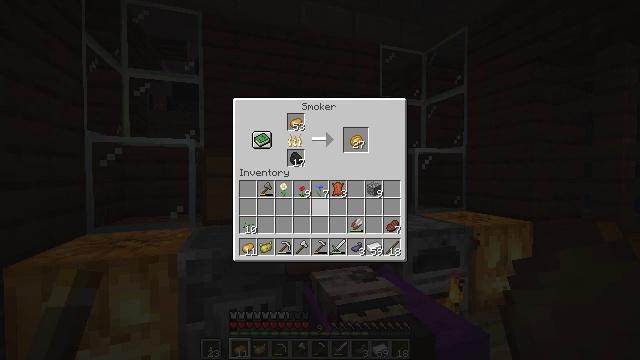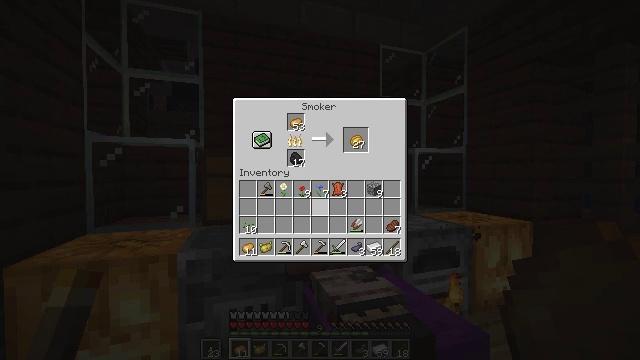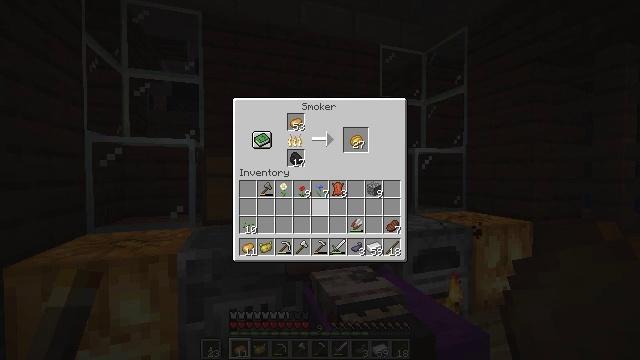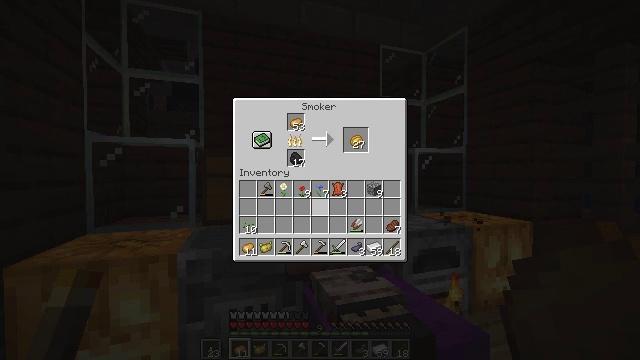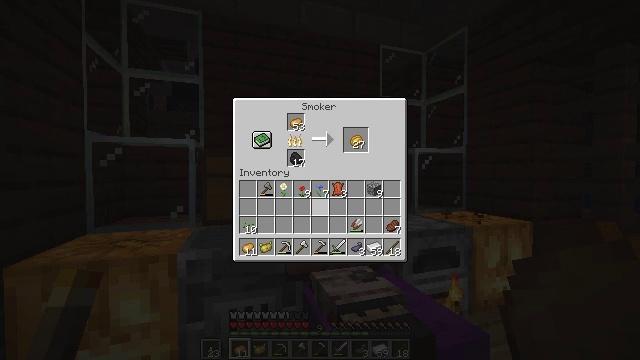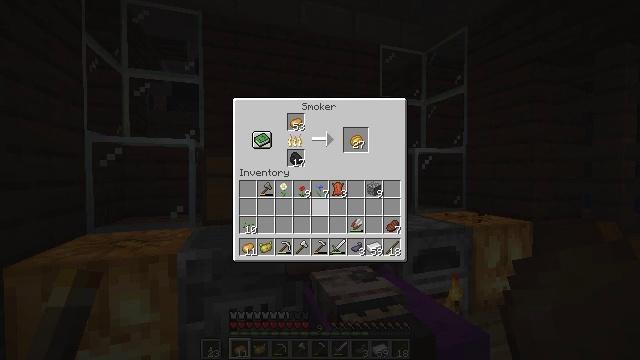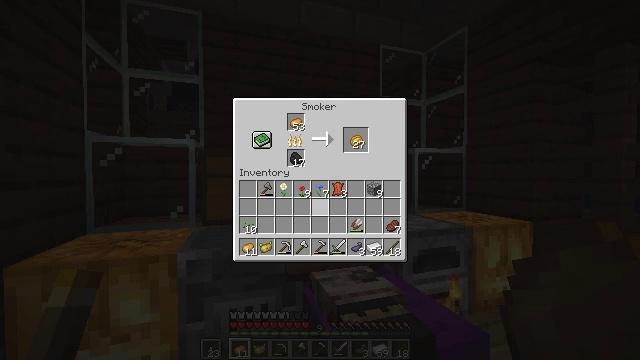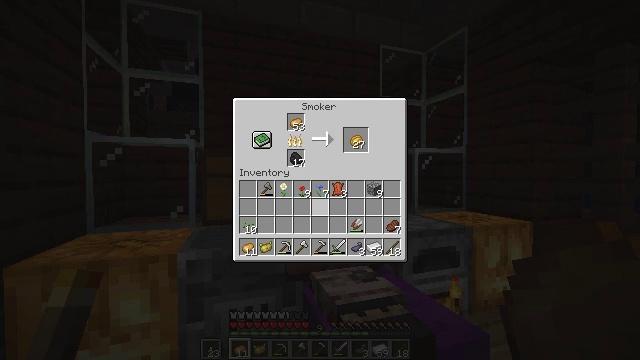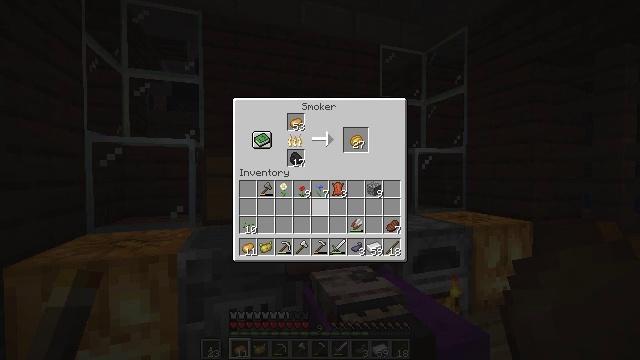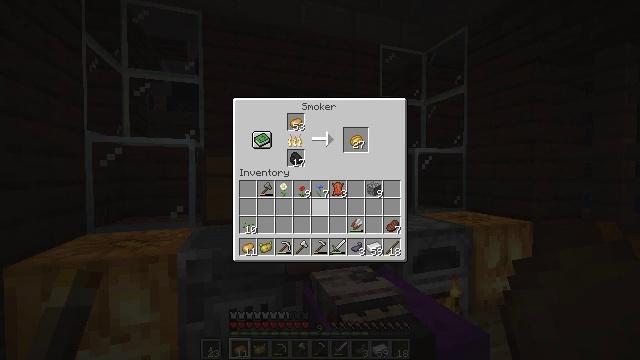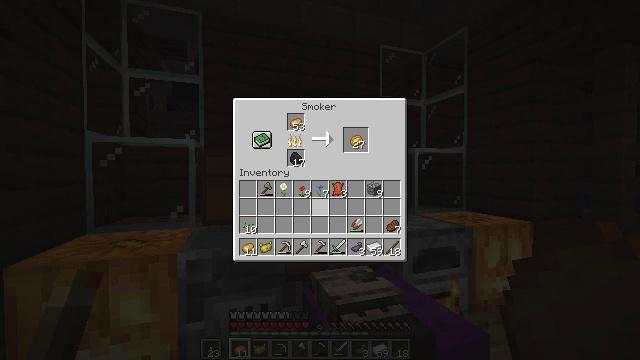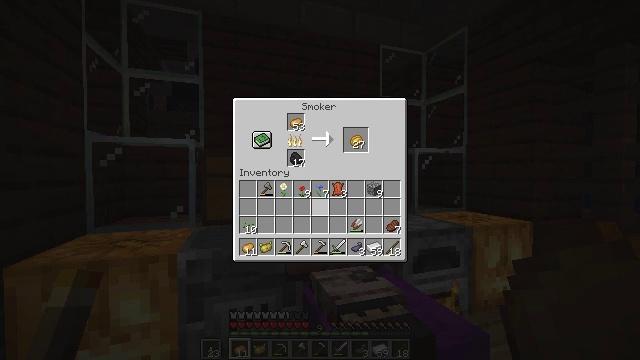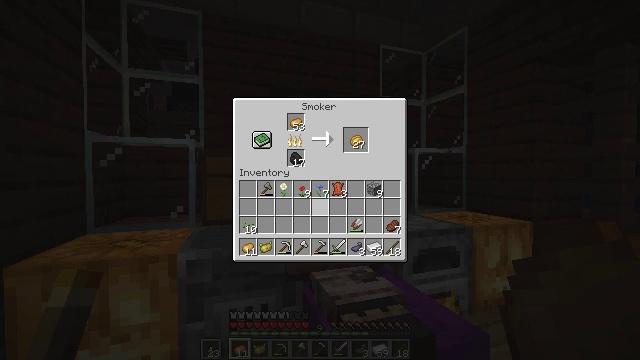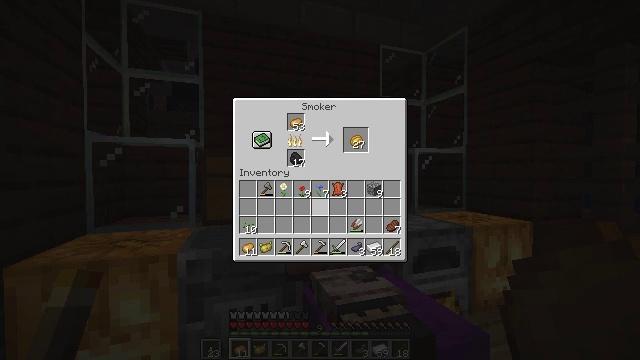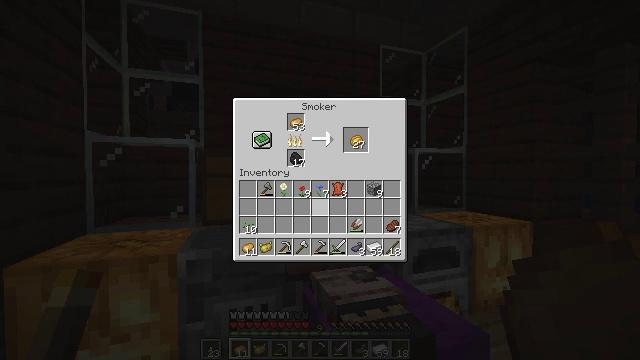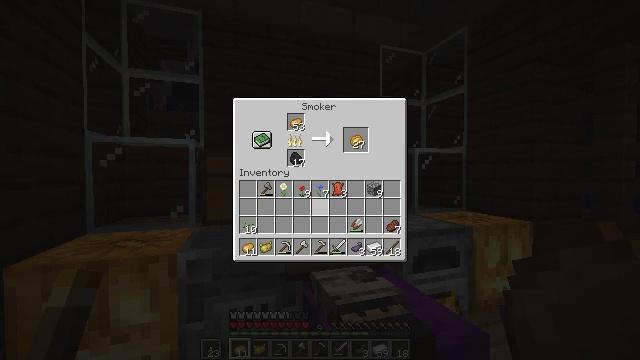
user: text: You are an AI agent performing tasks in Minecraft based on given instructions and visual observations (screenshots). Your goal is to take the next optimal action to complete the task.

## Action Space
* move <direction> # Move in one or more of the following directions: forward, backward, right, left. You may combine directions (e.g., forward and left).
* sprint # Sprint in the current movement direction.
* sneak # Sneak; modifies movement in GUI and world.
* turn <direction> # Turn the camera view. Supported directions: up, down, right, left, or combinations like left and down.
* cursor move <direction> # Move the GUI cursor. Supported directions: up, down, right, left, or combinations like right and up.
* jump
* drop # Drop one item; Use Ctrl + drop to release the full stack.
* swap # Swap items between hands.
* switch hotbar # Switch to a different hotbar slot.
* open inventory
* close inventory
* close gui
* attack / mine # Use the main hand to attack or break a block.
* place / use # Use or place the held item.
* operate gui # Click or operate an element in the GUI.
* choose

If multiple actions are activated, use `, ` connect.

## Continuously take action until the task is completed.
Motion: motion action
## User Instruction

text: Cook a potato in the furnace.
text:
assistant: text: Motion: no_op
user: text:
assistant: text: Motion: no_op
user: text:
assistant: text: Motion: no_op
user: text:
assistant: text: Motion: no_op
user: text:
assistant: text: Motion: no_op
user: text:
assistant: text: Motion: no_op
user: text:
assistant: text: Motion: no_op
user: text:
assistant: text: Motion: no_op
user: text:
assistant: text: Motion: no_op
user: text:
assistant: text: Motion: no_op
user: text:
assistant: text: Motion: no_op
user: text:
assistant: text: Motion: no_op
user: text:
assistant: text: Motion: no_op
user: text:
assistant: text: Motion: no_op
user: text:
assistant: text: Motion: no_op
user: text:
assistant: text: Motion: no_op
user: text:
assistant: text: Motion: no_op
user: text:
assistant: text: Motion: no_op
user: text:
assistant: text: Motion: no_op
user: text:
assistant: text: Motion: no_op
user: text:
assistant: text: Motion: no_op
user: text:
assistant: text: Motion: no_op
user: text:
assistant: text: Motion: no_op
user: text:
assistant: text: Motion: no_op
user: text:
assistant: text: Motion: no_op
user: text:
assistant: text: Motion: no_op
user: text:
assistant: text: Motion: no_op
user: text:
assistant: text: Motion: no_op
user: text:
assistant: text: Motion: no_op
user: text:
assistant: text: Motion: no_op